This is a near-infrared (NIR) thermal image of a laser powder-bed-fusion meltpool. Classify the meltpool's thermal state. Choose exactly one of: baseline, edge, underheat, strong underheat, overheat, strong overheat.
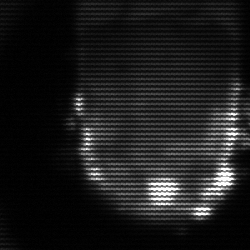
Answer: baseline